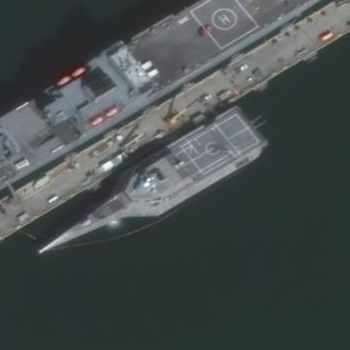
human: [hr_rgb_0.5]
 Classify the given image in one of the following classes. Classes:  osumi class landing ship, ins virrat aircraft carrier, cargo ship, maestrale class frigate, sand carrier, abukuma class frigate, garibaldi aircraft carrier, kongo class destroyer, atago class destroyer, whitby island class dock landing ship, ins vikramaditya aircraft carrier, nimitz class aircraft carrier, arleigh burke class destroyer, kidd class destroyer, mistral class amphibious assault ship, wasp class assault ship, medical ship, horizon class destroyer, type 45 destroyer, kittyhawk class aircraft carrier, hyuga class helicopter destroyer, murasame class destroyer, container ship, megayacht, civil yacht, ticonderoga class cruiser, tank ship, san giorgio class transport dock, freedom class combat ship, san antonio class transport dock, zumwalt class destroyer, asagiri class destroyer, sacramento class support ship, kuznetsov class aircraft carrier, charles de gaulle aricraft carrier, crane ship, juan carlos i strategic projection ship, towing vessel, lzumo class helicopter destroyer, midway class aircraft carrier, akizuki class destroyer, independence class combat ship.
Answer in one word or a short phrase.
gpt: Independence class combat ship